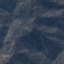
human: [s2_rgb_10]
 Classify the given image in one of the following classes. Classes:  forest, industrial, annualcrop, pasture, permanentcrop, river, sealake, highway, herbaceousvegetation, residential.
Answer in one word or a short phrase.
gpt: HerbaceousVegetation